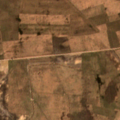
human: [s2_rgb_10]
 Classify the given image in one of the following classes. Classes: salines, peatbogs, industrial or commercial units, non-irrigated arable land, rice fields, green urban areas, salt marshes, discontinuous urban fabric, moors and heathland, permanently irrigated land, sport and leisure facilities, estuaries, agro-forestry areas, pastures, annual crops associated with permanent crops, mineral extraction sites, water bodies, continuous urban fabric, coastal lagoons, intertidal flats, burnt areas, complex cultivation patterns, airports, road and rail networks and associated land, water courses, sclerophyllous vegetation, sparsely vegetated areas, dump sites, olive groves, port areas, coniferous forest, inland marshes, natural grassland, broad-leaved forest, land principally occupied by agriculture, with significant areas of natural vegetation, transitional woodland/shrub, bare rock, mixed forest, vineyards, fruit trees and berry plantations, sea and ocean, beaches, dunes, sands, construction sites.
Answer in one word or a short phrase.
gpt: non-irrigated arable land, complex cultivation patterns